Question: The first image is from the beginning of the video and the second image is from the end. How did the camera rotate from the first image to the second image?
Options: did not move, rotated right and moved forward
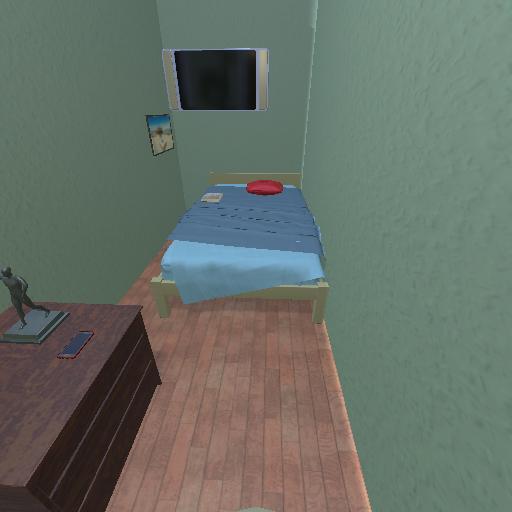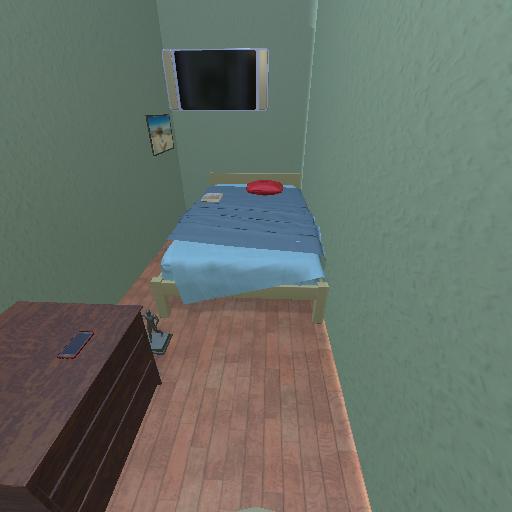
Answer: did not move